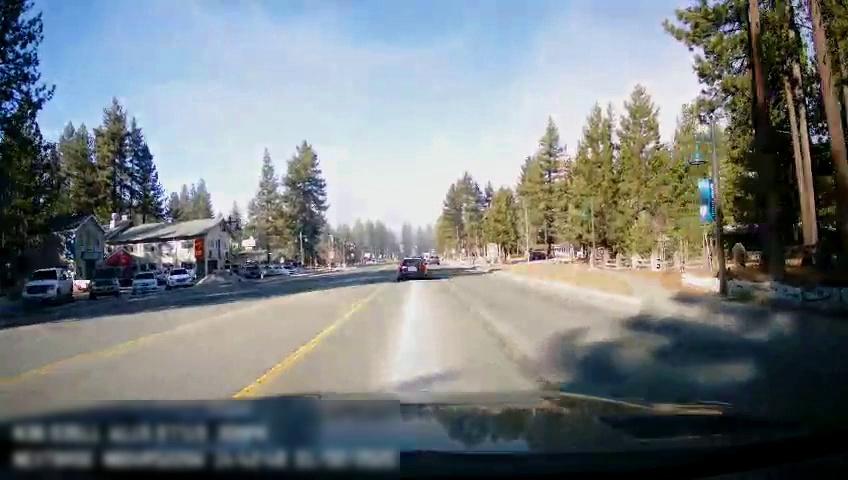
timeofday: Day
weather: Sunny
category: Drivable Space
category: Vehicles | SUV
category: Vehicles | Car
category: Vehicles | SUV
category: Vehicles | SUV
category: Vehicles | Car
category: Vehicles | SUV
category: Vehicles | Car
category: Lanes | Opposite Lane
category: Lanes | Current Lane
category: Lanes | Current Lane